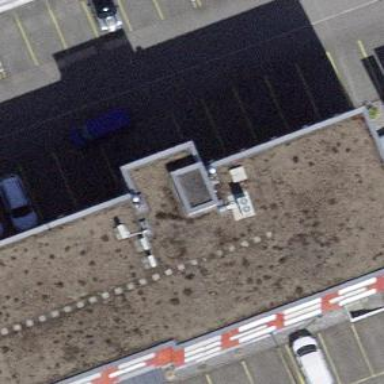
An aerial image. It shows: Parking area with surface.